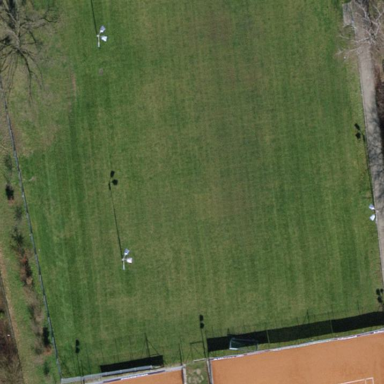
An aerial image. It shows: Soccer pitch for outdoor sports and leisure activities.